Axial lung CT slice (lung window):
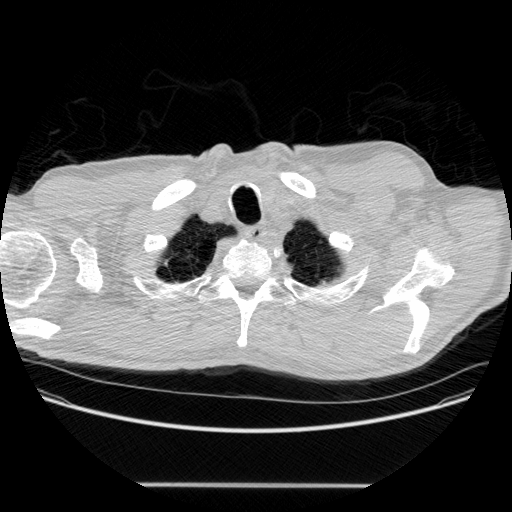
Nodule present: no